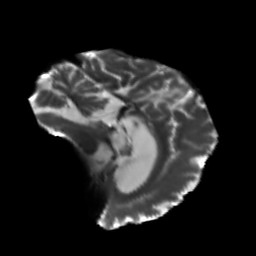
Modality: T2w
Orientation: sagittal
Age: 51
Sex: male
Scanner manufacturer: siemens
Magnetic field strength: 3 T
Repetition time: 5.47 s
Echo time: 0.0854 s